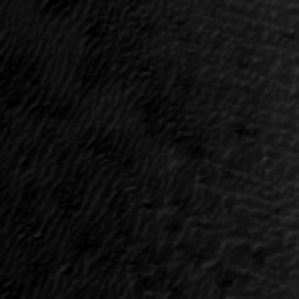
Label: frost